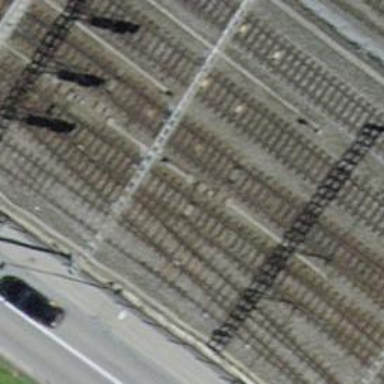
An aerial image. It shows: Railway switch.